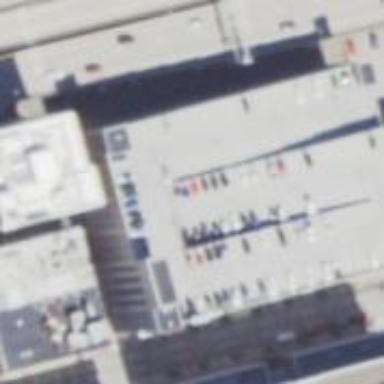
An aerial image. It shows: Multi-storey parking building.